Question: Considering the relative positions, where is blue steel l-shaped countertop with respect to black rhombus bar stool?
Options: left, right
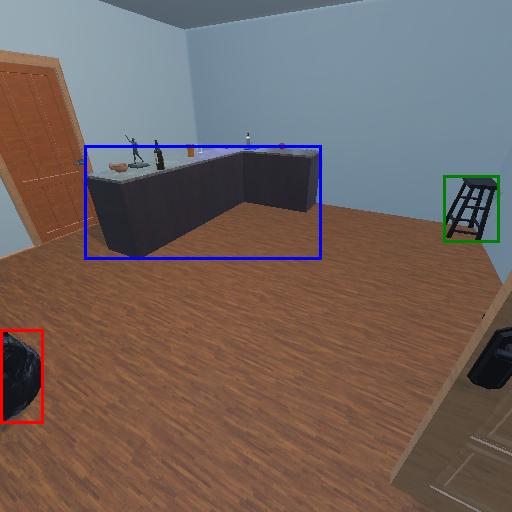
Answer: left